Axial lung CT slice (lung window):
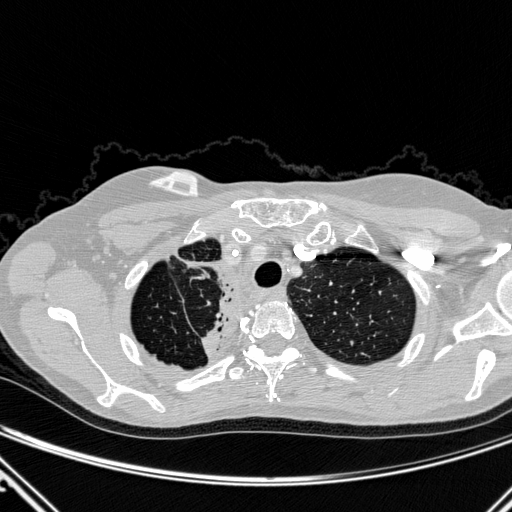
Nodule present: no